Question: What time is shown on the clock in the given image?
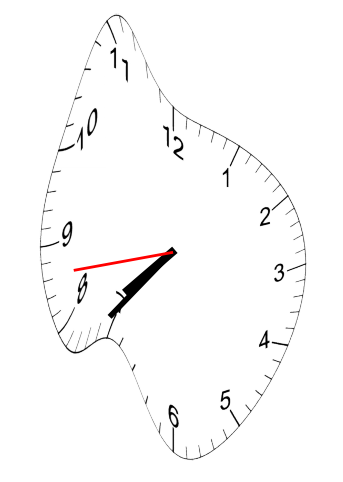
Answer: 07:36:43